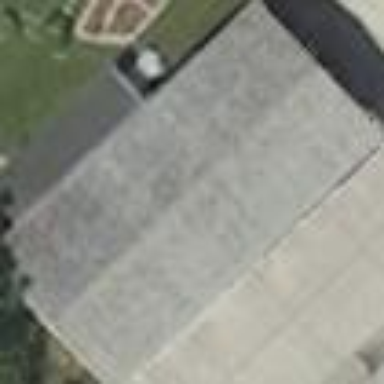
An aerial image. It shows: Shed building.